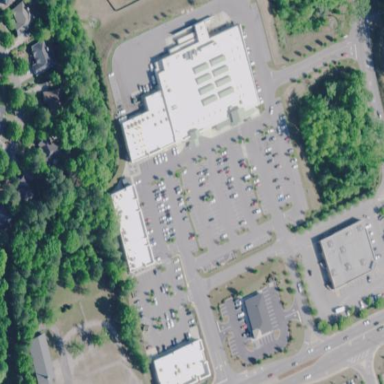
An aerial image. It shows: Retail area.